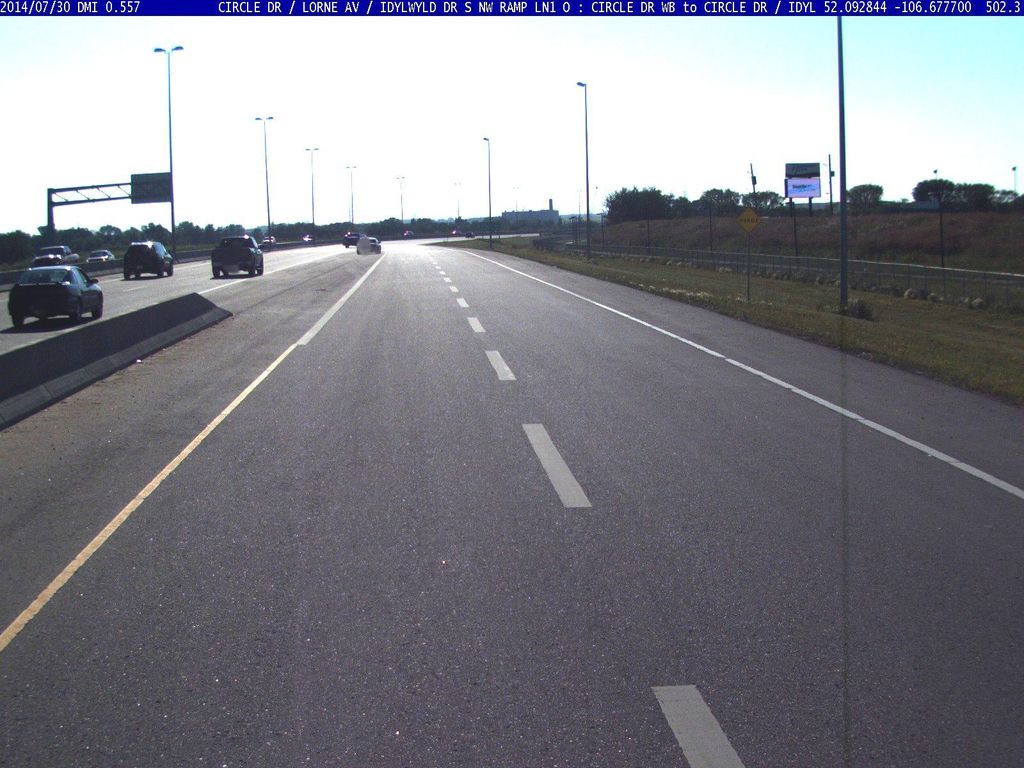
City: saskatoon